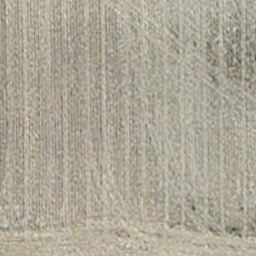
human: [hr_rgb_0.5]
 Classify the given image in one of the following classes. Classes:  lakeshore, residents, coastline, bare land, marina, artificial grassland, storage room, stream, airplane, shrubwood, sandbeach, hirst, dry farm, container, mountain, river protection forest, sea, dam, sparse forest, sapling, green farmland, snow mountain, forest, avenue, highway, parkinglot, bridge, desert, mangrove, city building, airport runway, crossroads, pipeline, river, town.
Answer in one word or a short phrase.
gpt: dry farm